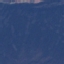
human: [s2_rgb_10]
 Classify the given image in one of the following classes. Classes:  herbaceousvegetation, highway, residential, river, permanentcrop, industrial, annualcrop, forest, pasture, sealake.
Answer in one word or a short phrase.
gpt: HerbaceousVegetation